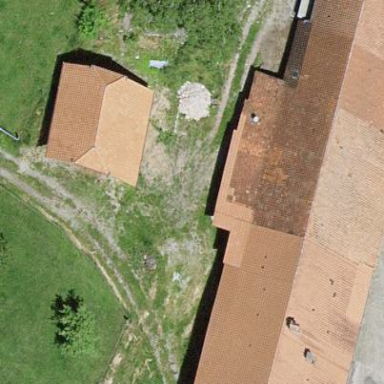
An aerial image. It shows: Farm building.